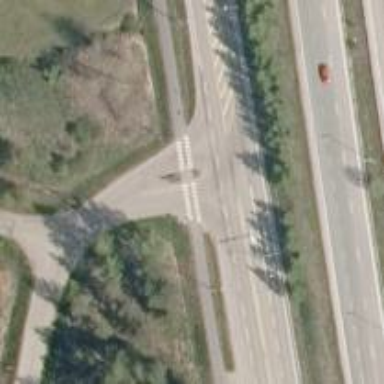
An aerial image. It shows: Secondary road with asphalt surface.